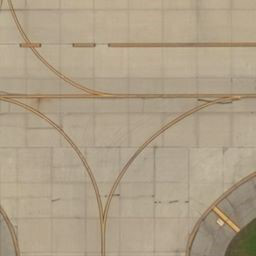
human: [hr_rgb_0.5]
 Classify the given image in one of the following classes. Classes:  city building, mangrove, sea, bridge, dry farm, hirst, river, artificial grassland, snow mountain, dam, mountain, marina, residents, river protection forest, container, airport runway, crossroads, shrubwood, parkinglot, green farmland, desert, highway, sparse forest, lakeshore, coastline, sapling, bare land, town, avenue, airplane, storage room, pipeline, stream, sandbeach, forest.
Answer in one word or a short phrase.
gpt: airport runway